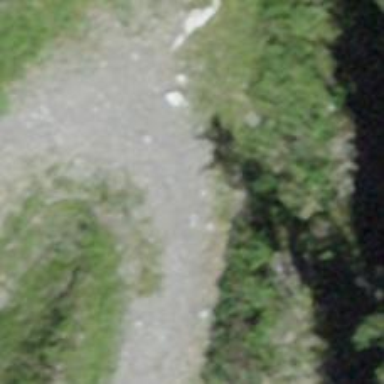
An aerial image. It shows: Downhill piste of intermediate difficulty.